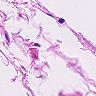
Metastatic tissue present: no